Question:
I have rendered the same XSL-FO in a trial of Ecrion and Apache FOP, and you'll notice that the two renderers have produced different line-lengths on lines 2 and 3. The way Ecrion has rendered the text is the way I would like Apache FOP to do it.
Is there an attribute I can add to the '<fo:block>' containing the text that would cause FOP to render the text with the same line length as Ecrion? Is there a command-line switch I can pass to FOP to obtain this behaviour?
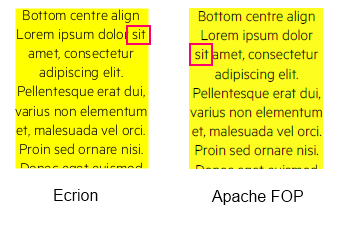
Answer: Looking at the source, there is only a single implementation of a line breaking algorithm present.
In LineLayoutManager.java there's a private method called "findOptimalBreakingPoints". Around line 834-ish I commented-out the lines that increment "maxAdjustment" and the "balancing" of the lines no longer occurs.
I'm aware this is a hacky solution, but I didn't have the time to investigate further and write my own line breaking algorithm.